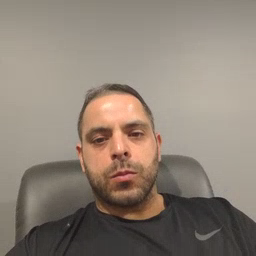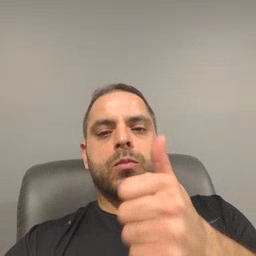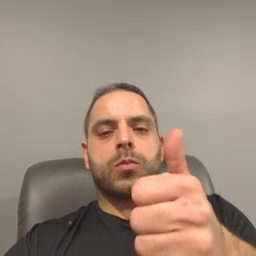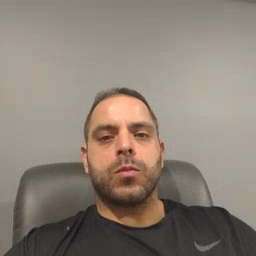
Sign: yourself